Field crop: tomato
Growth stage: 1
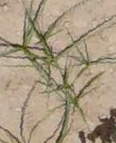
Species: cyperus